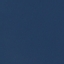
Land use / land cover: SeaLake